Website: lowes
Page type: newsletter-management
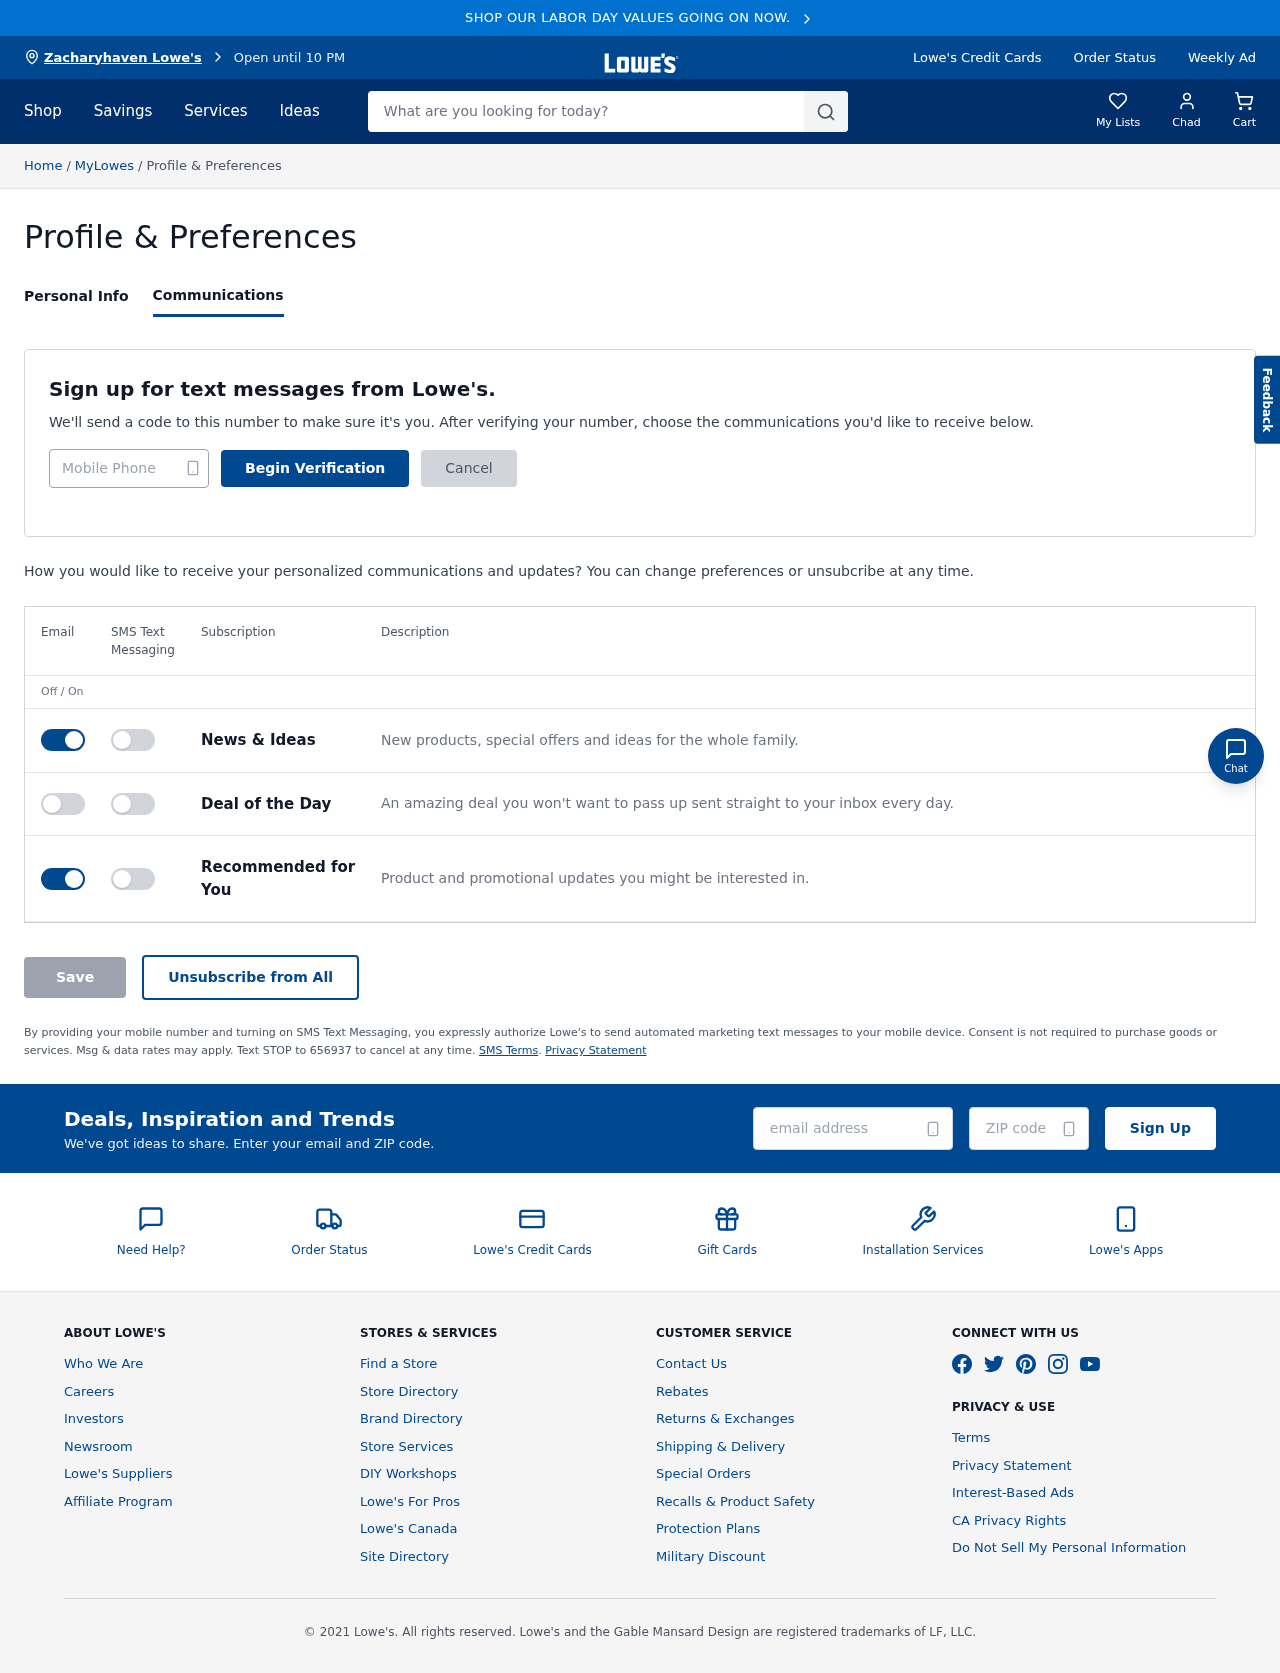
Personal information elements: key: PII_CITY
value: Zacharyhaven Lowe's
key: PII_EMAIL
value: cmartin@yahoo.com
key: PII_FIRSTNAME
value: Chad
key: PII_PHONE
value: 7713937476
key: PII_POSTCODE
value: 05946
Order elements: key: ORDER_NUM_ITEMS
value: Cart
Search elements: key: HEADER_SEARCH
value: What are you looking for today?